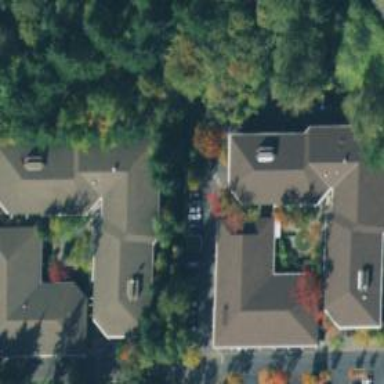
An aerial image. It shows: Commercial building.